Question: I have installed Apache Ant 1.8 on Windows 8.1.
When I am running the 'ant' command on console, it is showing following message on screen:
'Picked up _JAVA_OPTIONS: -Djava.net.preferIPv4Stack=true'
I am not able to find the reason of this message.
Attaching screen shot for your reference.

Please provide me your comments on this. Also will it impact on the working of 'ant'?
'build.xml''tools.jar'
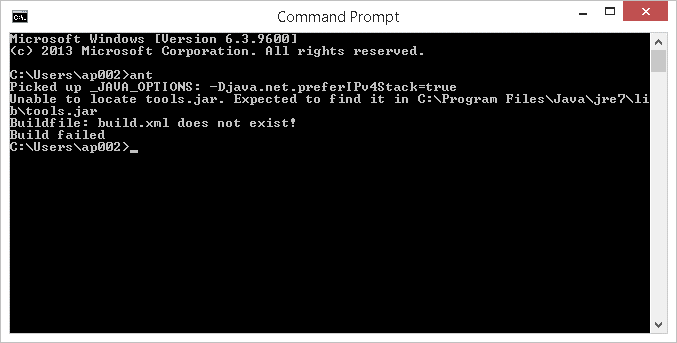
Answer: > When I am running the ant command on console, it is showing following
message on screen: Picked up _JAVA_OPTIONS:
-Djava.net.preferIPv4Stack=trueI am not able to find the reason of this message.
'_JAVA_OPTIONS' is a special environment variable. It will be picked up by JVM. You are setting 'java.net.preferIPv4Stack' to true means, disabling IPV6.
'''
export _JAVA_OPTIONS=-Djava.net.preferIPv4Stack=true
'''
You can achive the same using
'''
System.setProperty("java.net.preferIPv4Stack" , "true");
'''
through the code level in the application.
> On dual stack machines, system properties are provided for setting the
preferred protocol stack--IPv4 or IPv6--as well as the preferred
address family types--inet4 or inet6.IPv6 stack is preferred by default, since on a dual-stack machine IPv6
socket can talk to both IPv4 and IPv6 peers.This setting can be changed through the
'java.net.preferIPv4Stack=<true|false>' system property.By default, we would prefer IPv4 addresses over IPv6 addresses, i.e.,
when querying the name service (e.g., DNS service), we would return
Ipv4 addresses ahead of IPv6 addresses.
Check here for about <URL>.
BTW, That's not responsible for your error there. From your error message, there is no 'build.xml' file in the directory, it seems.